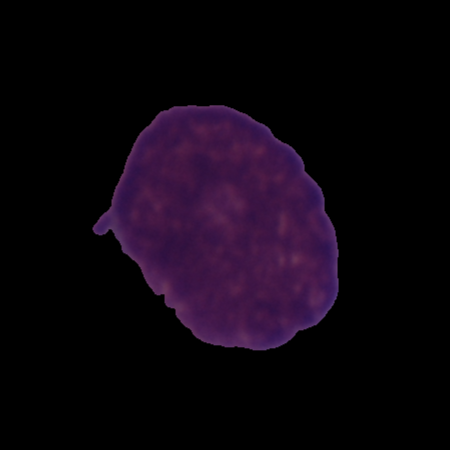
Label: cancer